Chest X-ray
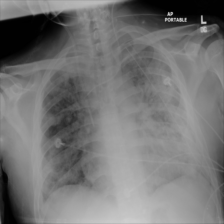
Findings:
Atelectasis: negative
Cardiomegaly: negative
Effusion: negative
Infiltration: negative
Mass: negative
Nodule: negative
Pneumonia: positive
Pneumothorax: negative
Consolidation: negative
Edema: negative
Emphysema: negative
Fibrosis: negative
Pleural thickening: negative
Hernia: negative